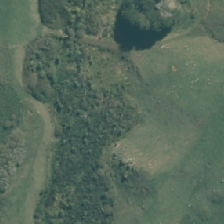
Land cover: herbaceous_freshwater_vege